Question: I was wondering how I can not see the orange background when there isn't enough in the to make the item-container overflow. So, if I put 4 divs in there, it wont over flow and you will see orange to the right, but if you add one more item to my example, a horizontal scrollbar will appear and cover the orange background on the right. I want the
item background to cover the whole item-container even if item-container doesn't have a scrollbar

<URL>
'''
/* Copyright 2014 Owen Versteeg; MIT licensed */
body {
background: rgba(25, 25, 25, 255)
}
#header-text {
color: red;
text-align: center;
margin-top: 0;
margin-bottom: 0;
}
#header-text2 {
color: blue;
text-align: center;
margin-top: 0;
}
.item-container {
background: orange;
width: 418px;
height: 100px;
margin: 0 auto;
overflow-y: auto;
}
.item {
width: 100px;
height: 100px;
background: red;
display: inline-block;
}
'''
'''
<div class="container">
<h1 id="header-text">Hello</h1>
<h3 id="header-text2">Hello</h3>
<div class="item-container">
<div class="item">Item1</div><div class="item">Item1</div><div class="item">Item2</div><div class="item">Item2</div>
</div>
</div>
'''
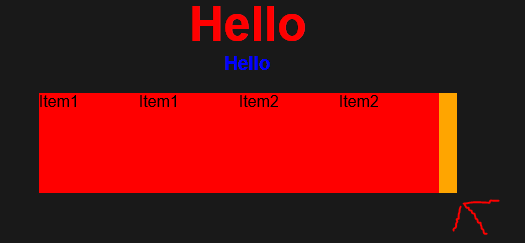
Answer: Simple, make your '.item-container' have no background:
'''
.item-container {
width: 418px;
height: 100px;
margin: 0 auto;
overflow-y: auto;
}
'''
Or have your items take up the full-width using flex like so:
'''
.item-container{
background-color: red;
display: flex;
}
.item{
background-color: yellow;
flex-grow:1;
}
'''
'''
<div class="item-container">
<div class="item">Item1</div><div class="item">Item1</div><div class="item">Item2</div><div class="item">Item2</div>
</div>
'''